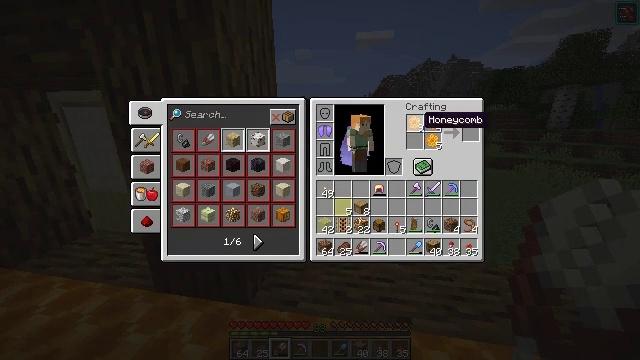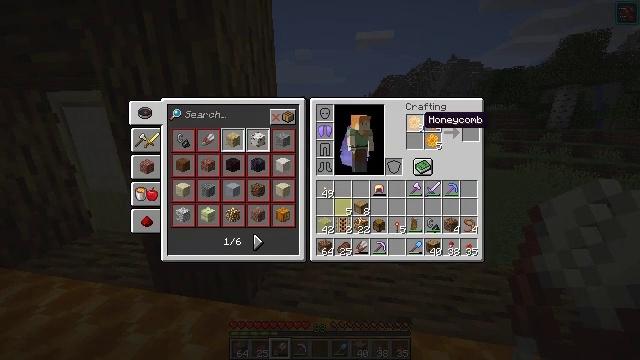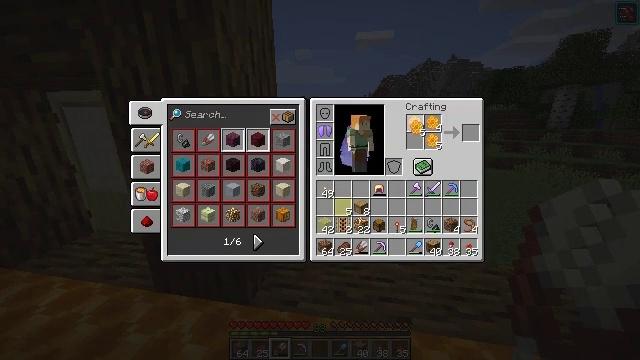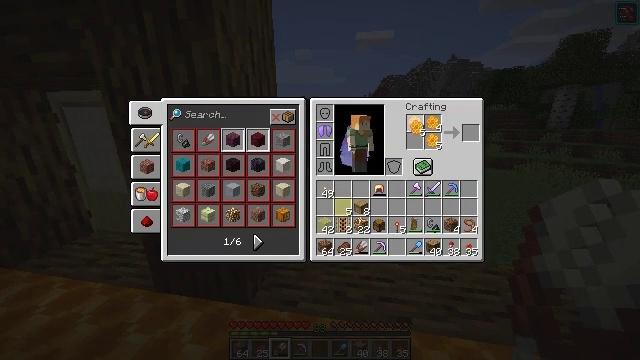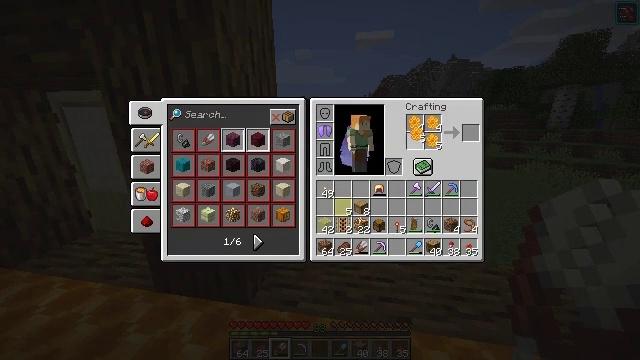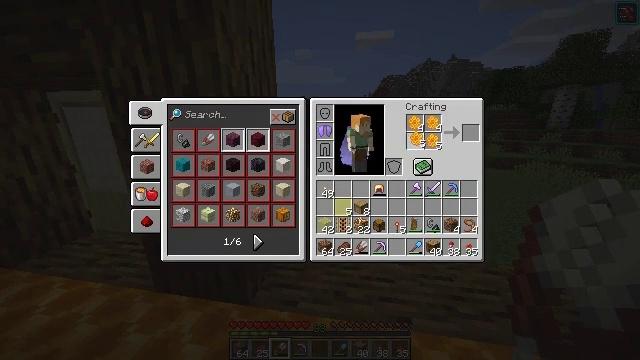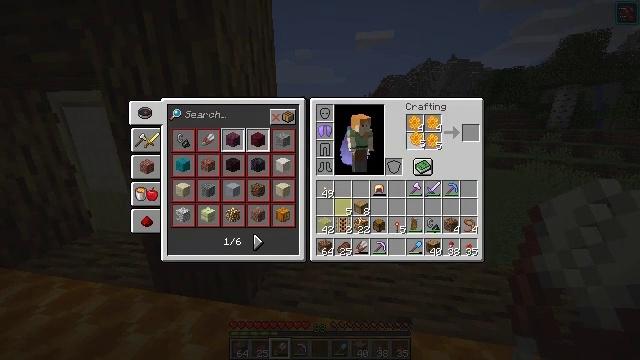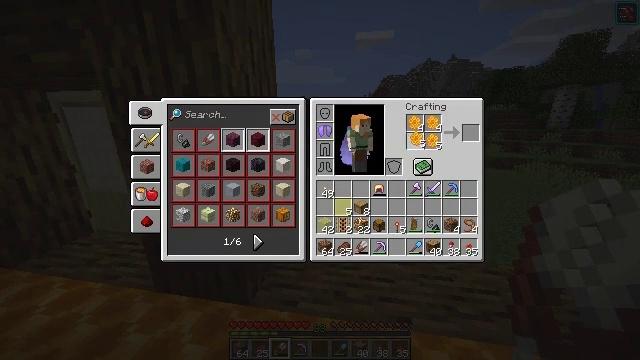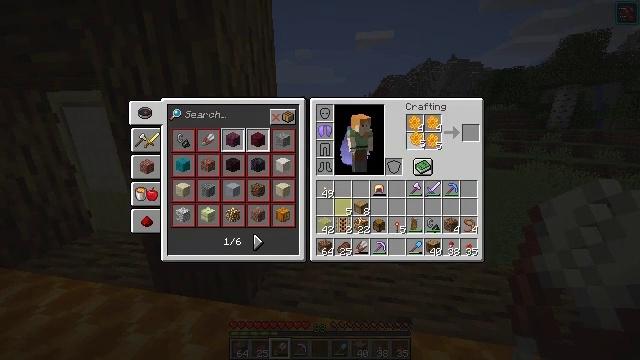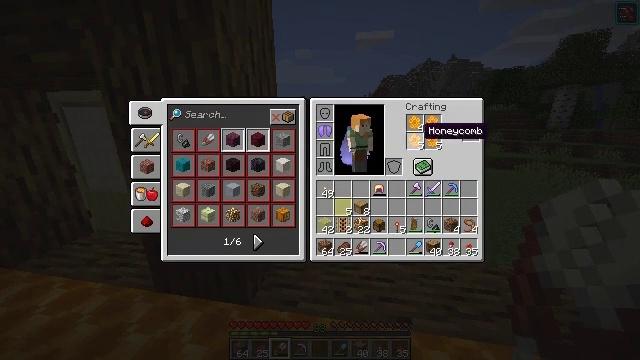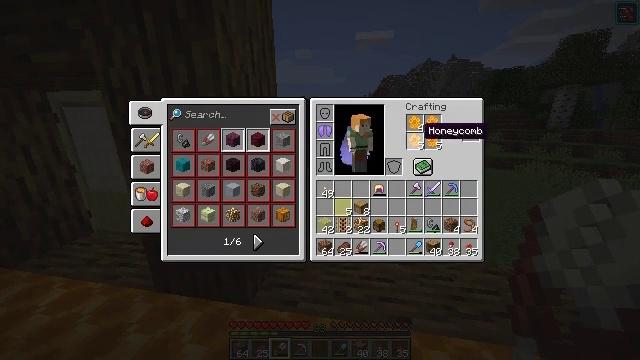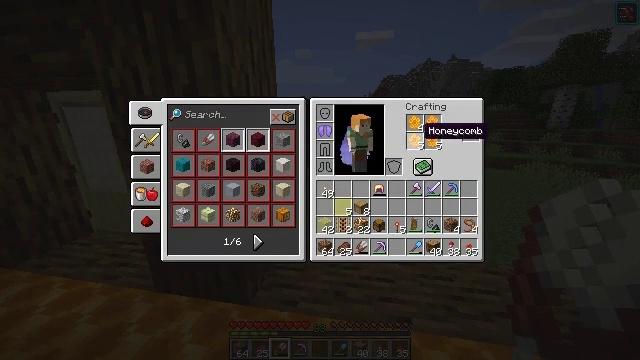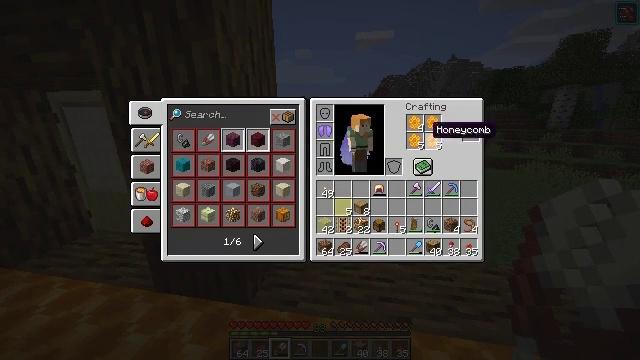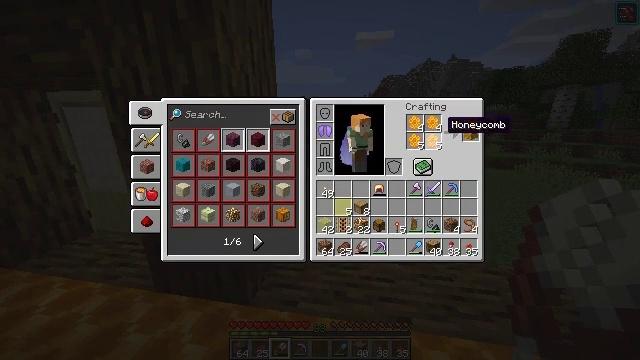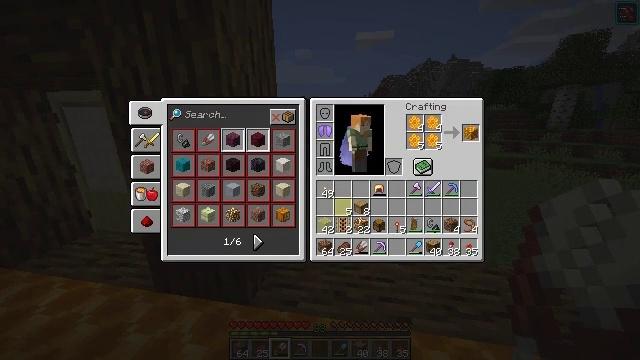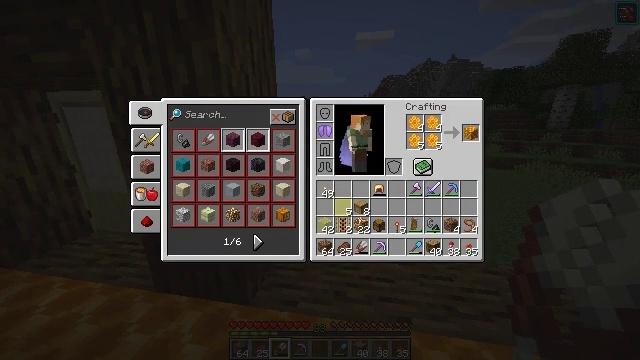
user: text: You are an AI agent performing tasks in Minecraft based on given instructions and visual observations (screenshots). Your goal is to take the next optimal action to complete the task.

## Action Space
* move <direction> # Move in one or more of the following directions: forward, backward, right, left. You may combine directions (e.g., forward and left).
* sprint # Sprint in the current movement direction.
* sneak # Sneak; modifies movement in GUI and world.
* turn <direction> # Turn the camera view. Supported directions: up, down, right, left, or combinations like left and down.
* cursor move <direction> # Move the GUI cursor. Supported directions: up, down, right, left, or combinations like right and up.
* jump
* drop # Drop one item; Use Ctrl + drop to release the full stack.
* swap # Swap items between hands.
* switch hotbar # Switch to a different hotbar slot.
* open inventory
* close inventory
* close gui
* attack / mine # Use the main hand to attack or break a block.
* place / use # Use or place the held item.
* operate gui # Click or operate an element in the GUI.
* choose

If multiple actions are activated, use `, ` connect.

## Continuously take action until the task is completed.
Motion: motion action
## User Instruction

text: Organize honeycombs in a 2x2 pattern to craft a honeycomb block.
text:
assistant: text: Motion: no_op
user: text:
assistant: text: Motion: choose
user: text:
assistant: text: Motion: choose
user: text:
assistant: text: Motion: no_op
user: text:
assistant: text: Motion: no_op
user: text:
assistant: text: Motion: no_op
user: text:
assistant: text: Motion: operate gui
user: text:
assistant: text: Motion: operate gui
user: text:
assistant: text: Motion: no_op
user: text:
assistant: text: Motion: no_op
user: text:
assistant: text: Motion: no_op
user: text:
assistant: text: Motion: sneak, cursor move right
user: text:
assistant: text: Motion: sneak, cursor move right
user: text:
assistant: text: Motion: sneak, cursor move right
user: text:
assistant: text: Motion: sneak, cursor move right
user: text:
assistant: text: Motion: sneak
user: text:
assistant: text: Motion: sneak
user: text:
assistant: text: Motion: sneak
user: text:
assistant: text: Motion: sneak
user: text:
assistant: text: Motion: sneak, choose
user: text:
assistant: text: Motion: sneak, choose
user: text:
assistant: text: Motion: sneak
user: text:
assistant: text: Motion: sneak
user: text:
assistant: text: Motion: sneak
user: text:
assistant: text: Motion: sneak